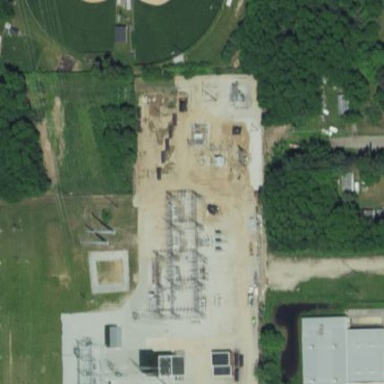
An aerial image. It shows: Switchgear related to power.